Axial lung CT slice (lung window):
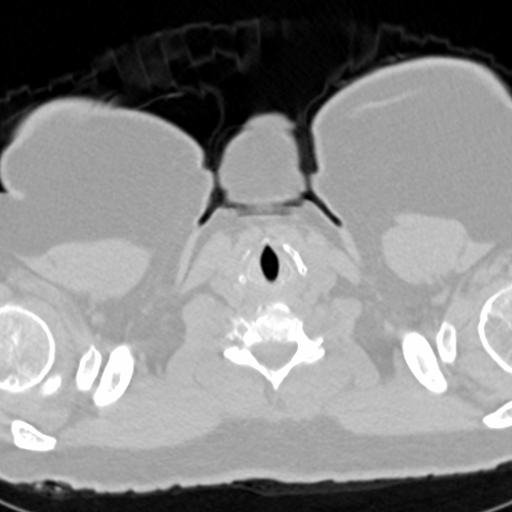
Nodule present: no